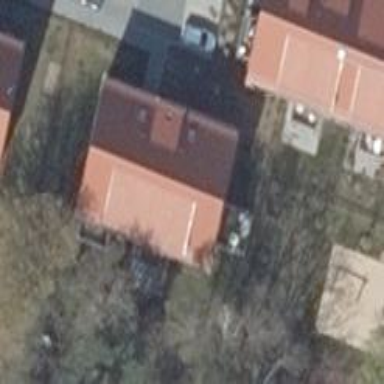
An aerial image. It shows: Beige apartments with gabled roofs covered in red roof tiles.